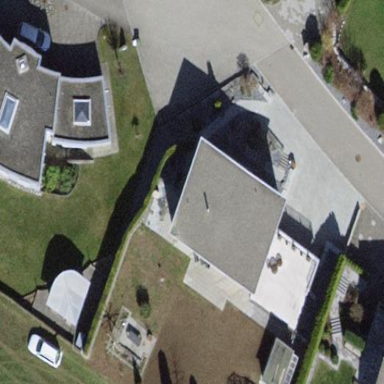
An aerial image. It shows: House with flat roof.